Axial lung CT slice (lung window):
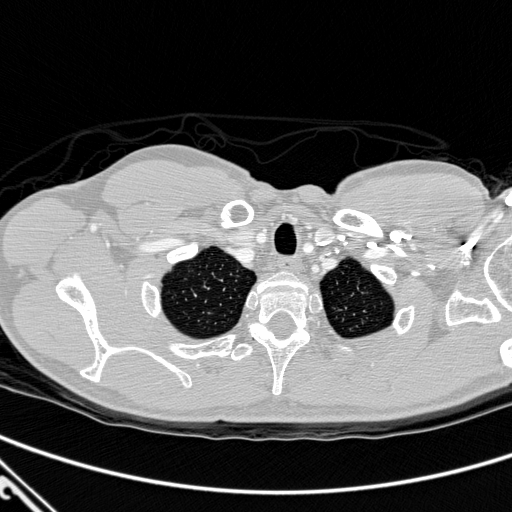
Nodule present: no